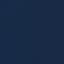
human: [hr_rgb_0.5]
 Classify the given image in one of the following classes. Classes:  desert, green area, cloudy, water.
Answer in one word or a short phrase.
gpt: water